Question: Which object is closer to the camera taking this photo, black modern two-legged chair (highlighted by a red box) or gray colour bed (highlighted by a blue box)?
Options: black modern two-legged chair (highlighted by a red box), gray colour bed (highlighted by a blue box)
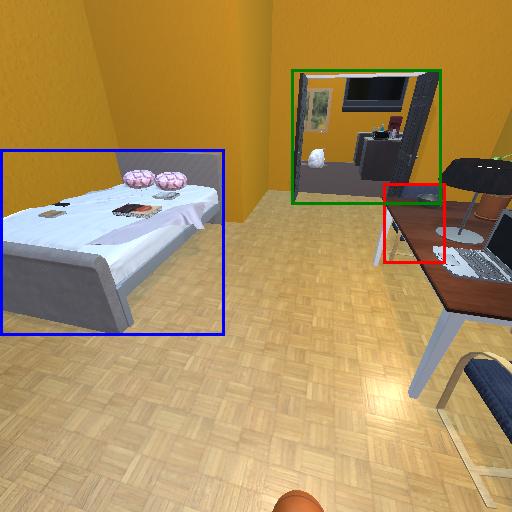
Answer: black modern two-legged chair (highlighted by a red box)